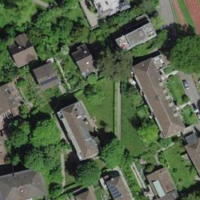
EUNIS habitat code: 53
Species observed at this site:
Glaucidium passerinum
Bubo bubo
Strix aluco
Circaea lutetiana